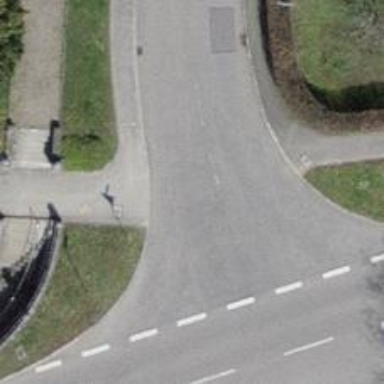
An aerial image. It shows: Footway along the road.